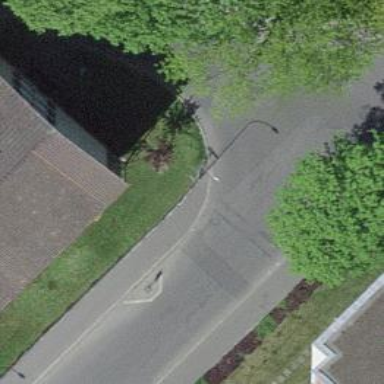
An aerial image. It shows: Kerb barrier.